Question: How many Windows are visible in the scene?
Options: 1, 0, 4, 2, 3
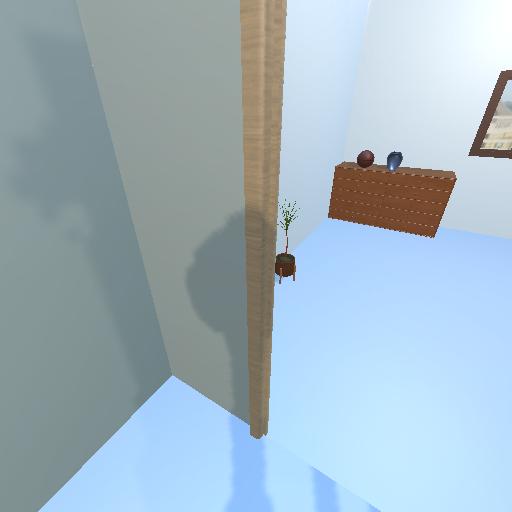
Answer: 1